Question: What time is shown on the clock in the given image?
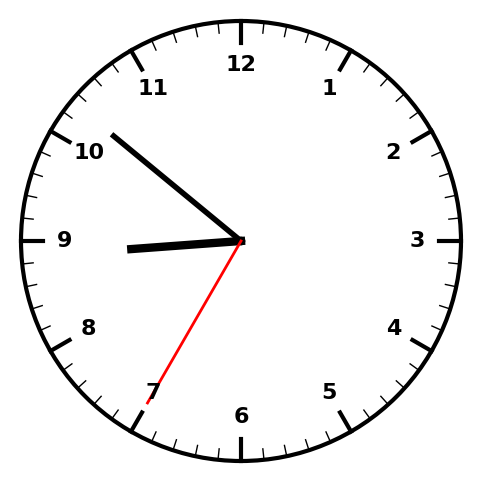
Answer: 08:51:35